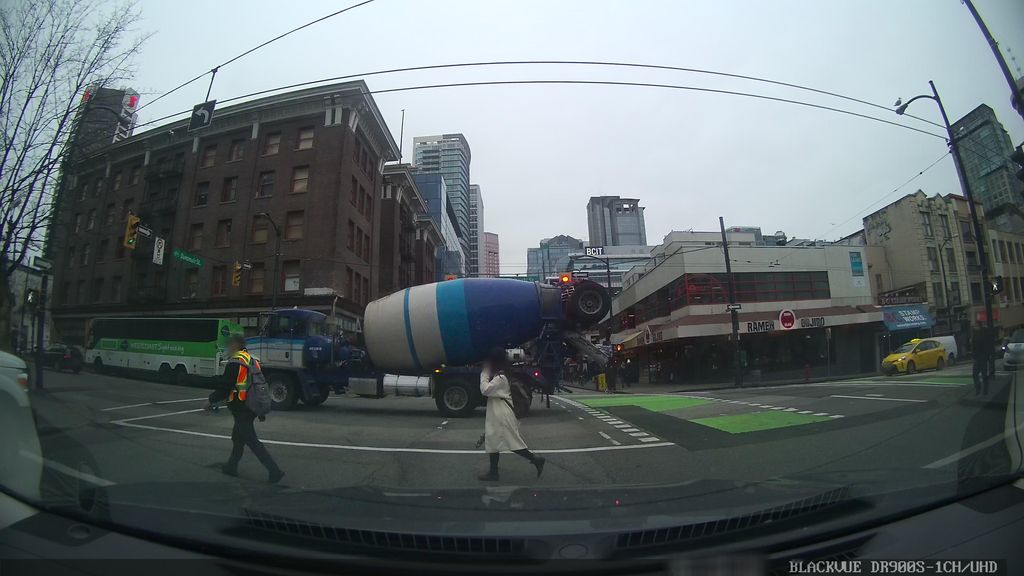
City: vancouver